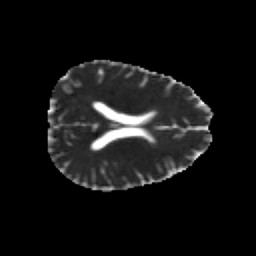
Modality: MD
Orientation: axial
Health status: healthy
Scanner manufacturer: philips
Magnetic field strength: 3 T
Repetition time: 6.964 s
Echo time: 0.092 s